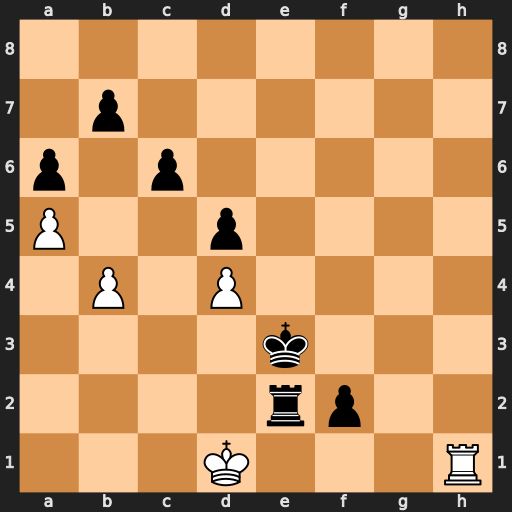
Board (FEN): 8/1p6/p1p5/P2p4/1P1P4/4k3/4rp2/3K3R
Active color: w
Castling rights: -
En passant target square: -
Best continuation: Rh3+ Kxd4 Kxe2 f1=Q+ Kxf1